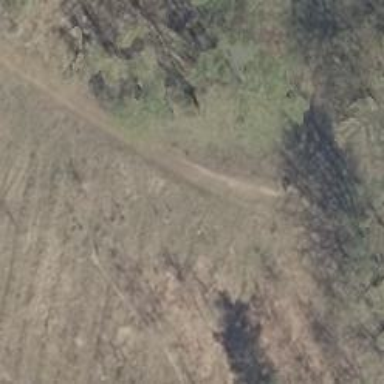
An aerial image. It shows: Dirt track road with grade 3 tracktype.